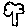
Label: tree